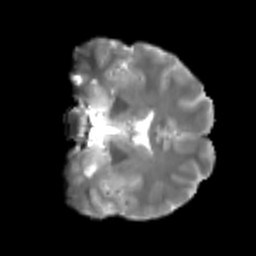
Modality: T2w
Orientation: coronal
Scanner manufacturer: siemens
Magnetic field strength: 3 T
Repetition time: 4 s
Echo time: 0.0594 s